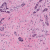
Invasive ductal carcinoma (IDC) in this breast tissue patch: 1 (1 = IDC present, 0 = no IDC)